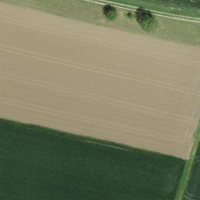
EUNIS habitat code: 52
Species observed at this site:
Euonymus europaeus